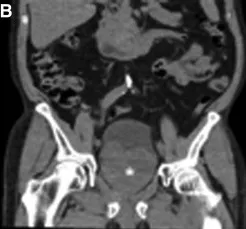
Coronal.
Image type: radiology (ct)